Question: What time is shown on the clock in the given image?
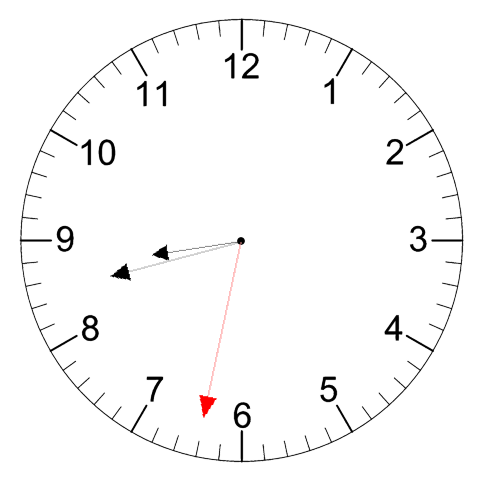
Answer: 08:42:32